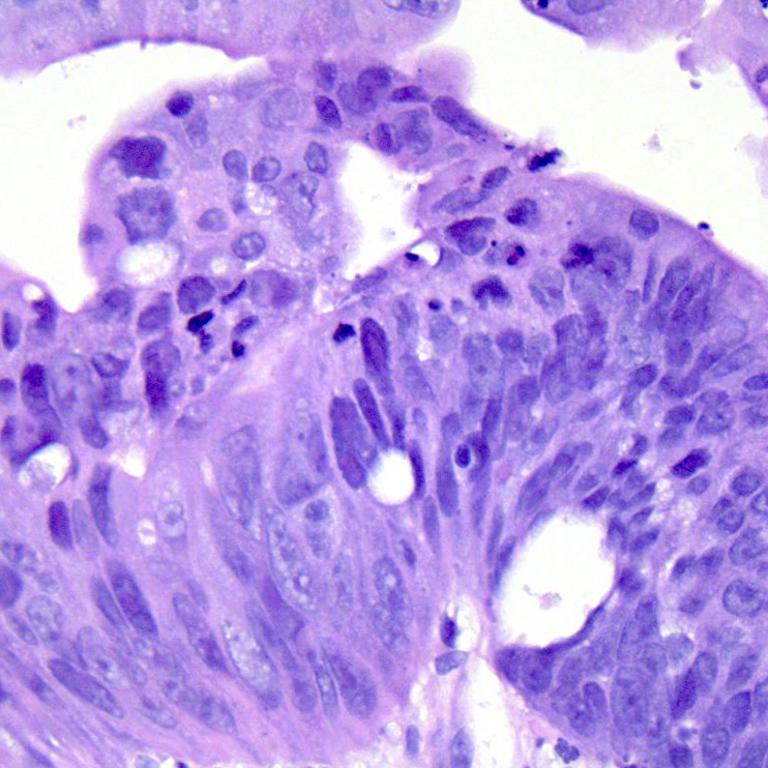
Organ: colon
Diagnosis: adenocarcinomas